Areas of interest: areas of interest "Jin Guang Thermal Power Co., Ltd."
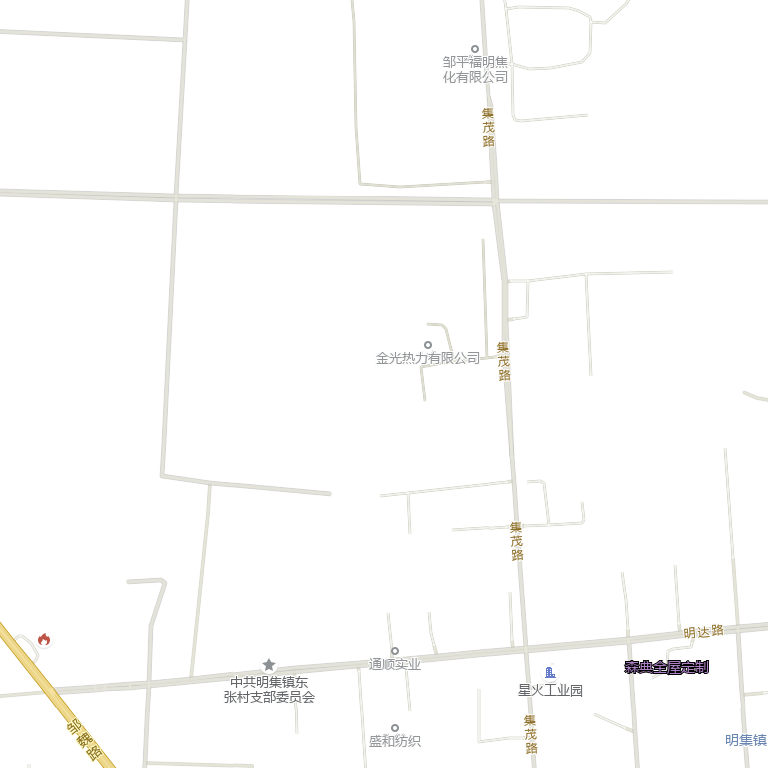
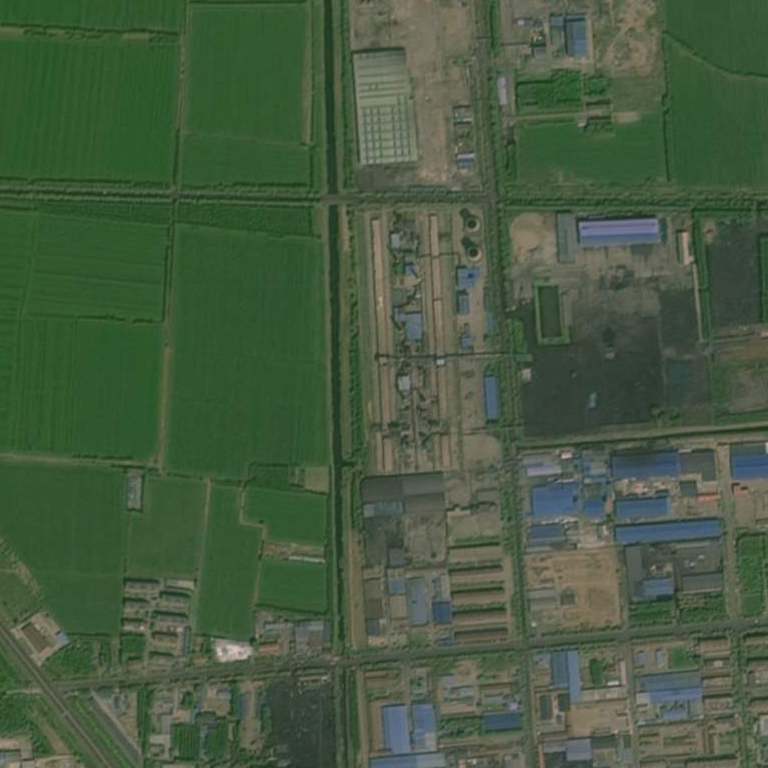